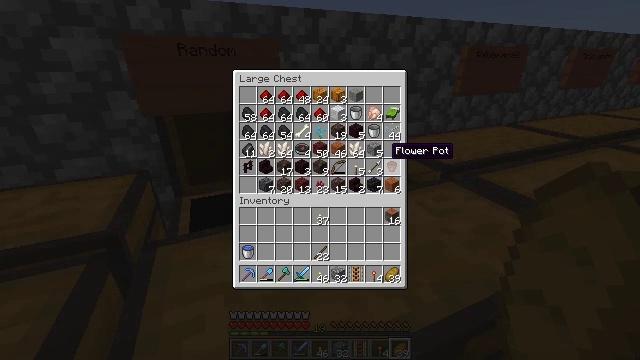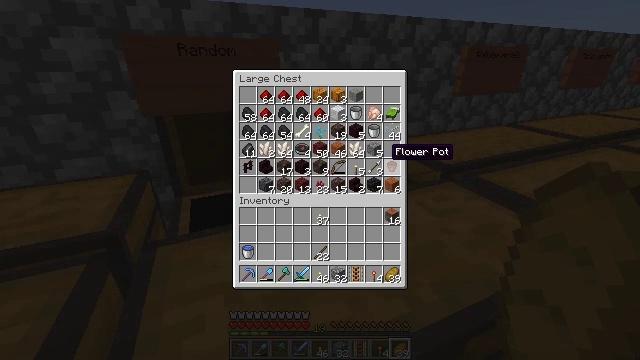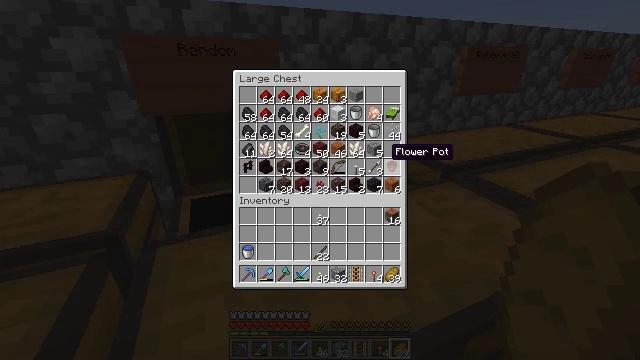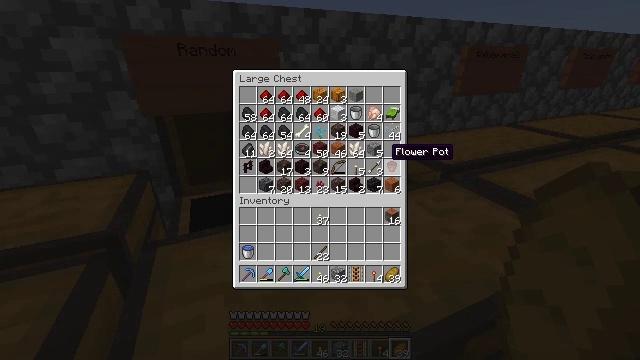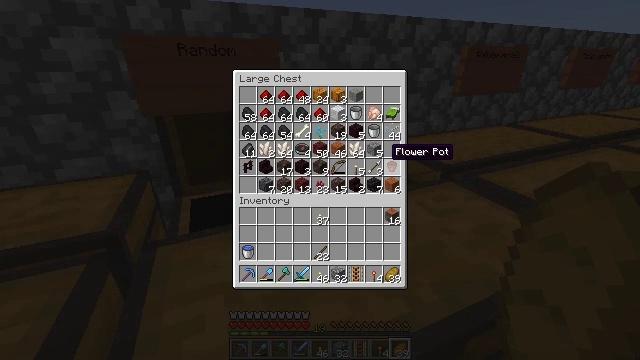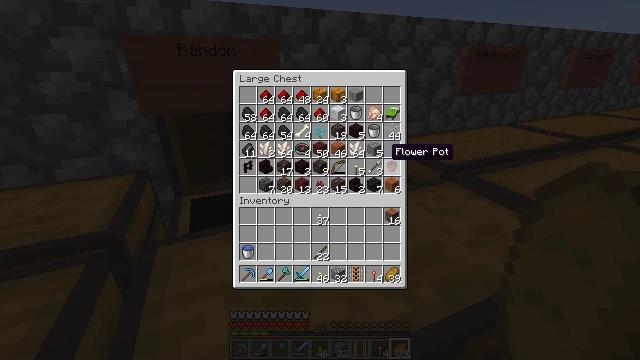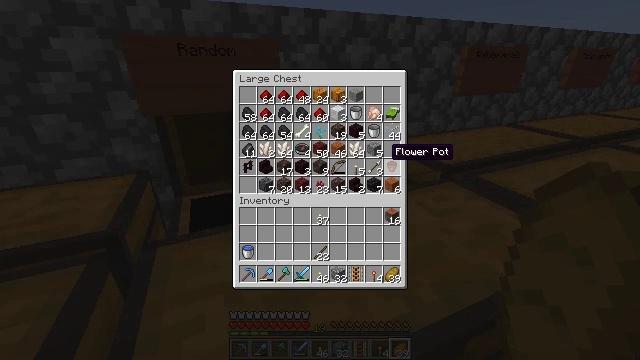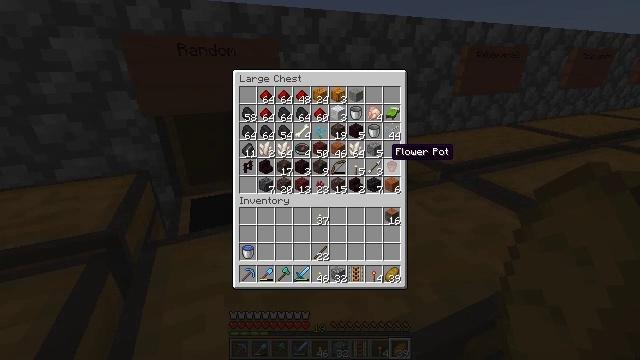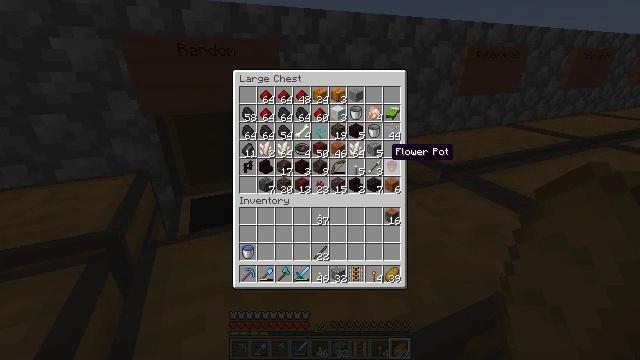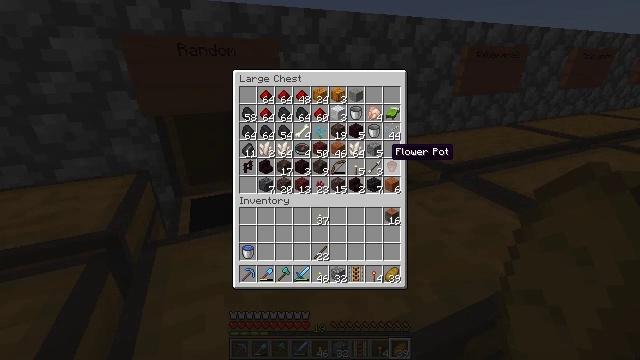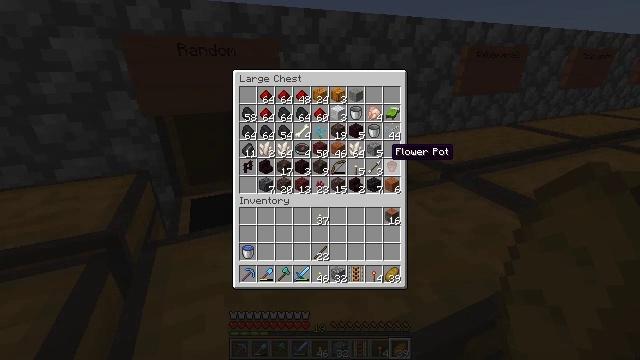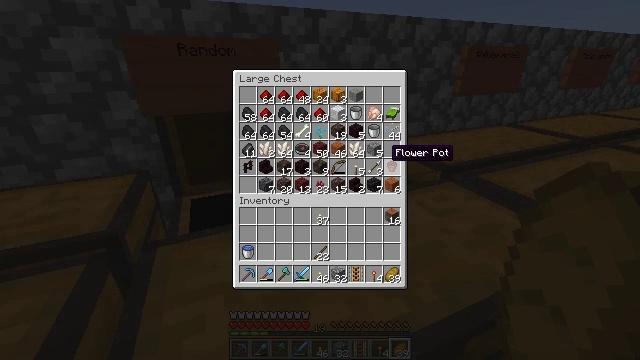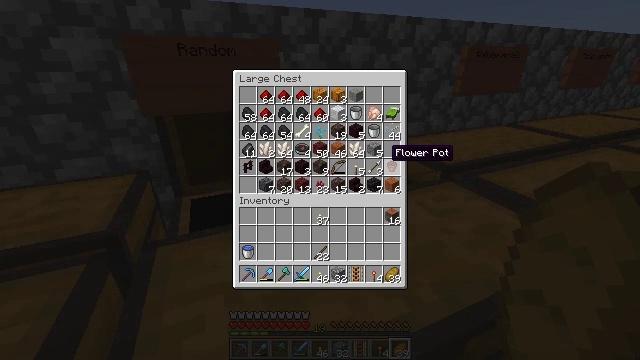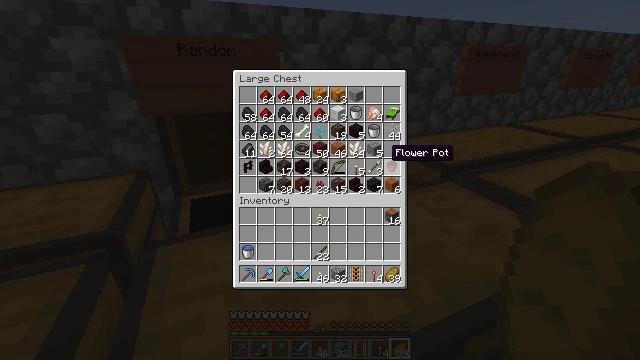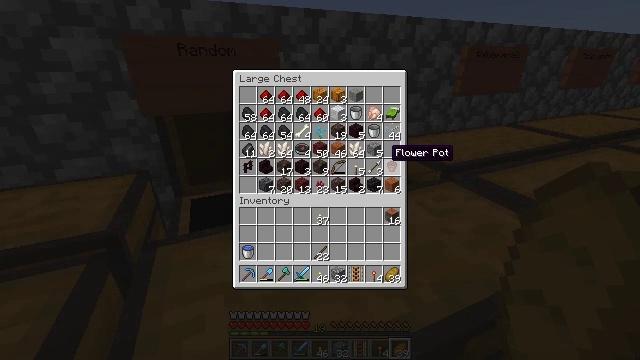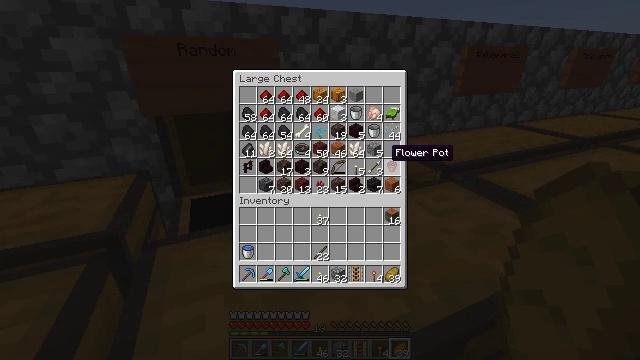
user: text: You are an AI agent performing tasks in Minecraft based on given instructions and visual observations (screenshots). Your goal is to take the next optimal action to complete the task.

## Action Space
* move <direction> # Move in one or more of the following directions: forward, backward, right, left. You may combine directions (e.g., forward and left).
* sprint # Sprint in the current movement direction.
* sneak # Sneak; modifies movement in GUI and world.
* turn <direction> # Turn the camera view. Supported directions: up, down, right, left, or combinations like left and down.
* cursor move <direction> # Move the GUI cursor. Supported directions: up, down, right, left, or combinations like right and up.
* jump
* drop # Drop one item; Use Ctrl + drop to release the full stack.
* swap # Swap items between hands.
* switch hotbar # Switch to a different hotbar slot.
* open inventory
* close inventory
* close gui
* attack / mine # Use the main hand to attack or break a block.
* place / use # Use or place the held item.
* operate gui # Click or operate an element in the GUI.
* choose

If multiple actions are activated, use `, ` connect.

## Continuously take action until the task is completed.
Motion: motion action
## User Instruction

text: Remove a bow from the inventory.
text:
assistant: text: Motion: no_op
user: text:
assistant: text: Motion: no_op
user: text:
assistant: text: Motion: no_op
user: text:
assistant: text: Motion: no_op
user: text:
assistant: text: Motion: no_op
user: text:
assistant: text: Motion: no_op
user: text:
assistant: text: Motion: no_op
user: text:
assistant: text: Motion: no_op
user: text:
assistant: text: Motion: no_op
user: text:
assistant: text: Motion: no_op
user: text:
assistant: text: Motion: no_op
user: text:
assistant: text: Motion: no_op
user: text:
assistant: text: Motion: no_op
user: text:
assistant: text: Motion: no_op
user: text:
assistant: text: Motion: no_op
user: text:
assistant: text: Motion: no_op
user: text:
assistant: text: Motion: no_op
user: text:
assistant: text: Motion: no_op
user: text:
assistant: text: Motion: no_op
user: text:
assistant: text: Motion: no_op
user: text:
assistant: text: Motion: no_op
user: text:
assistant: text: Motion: no_op
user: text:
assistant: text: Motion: no_op
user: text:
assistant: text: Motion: no_op
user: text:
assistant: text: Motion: no_op
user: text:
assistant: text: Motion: no_op
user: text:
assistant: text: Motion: no_op
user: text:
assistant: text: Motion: no_op
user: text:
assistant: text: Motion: no_op
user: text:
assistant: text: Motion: no_op